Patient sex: F
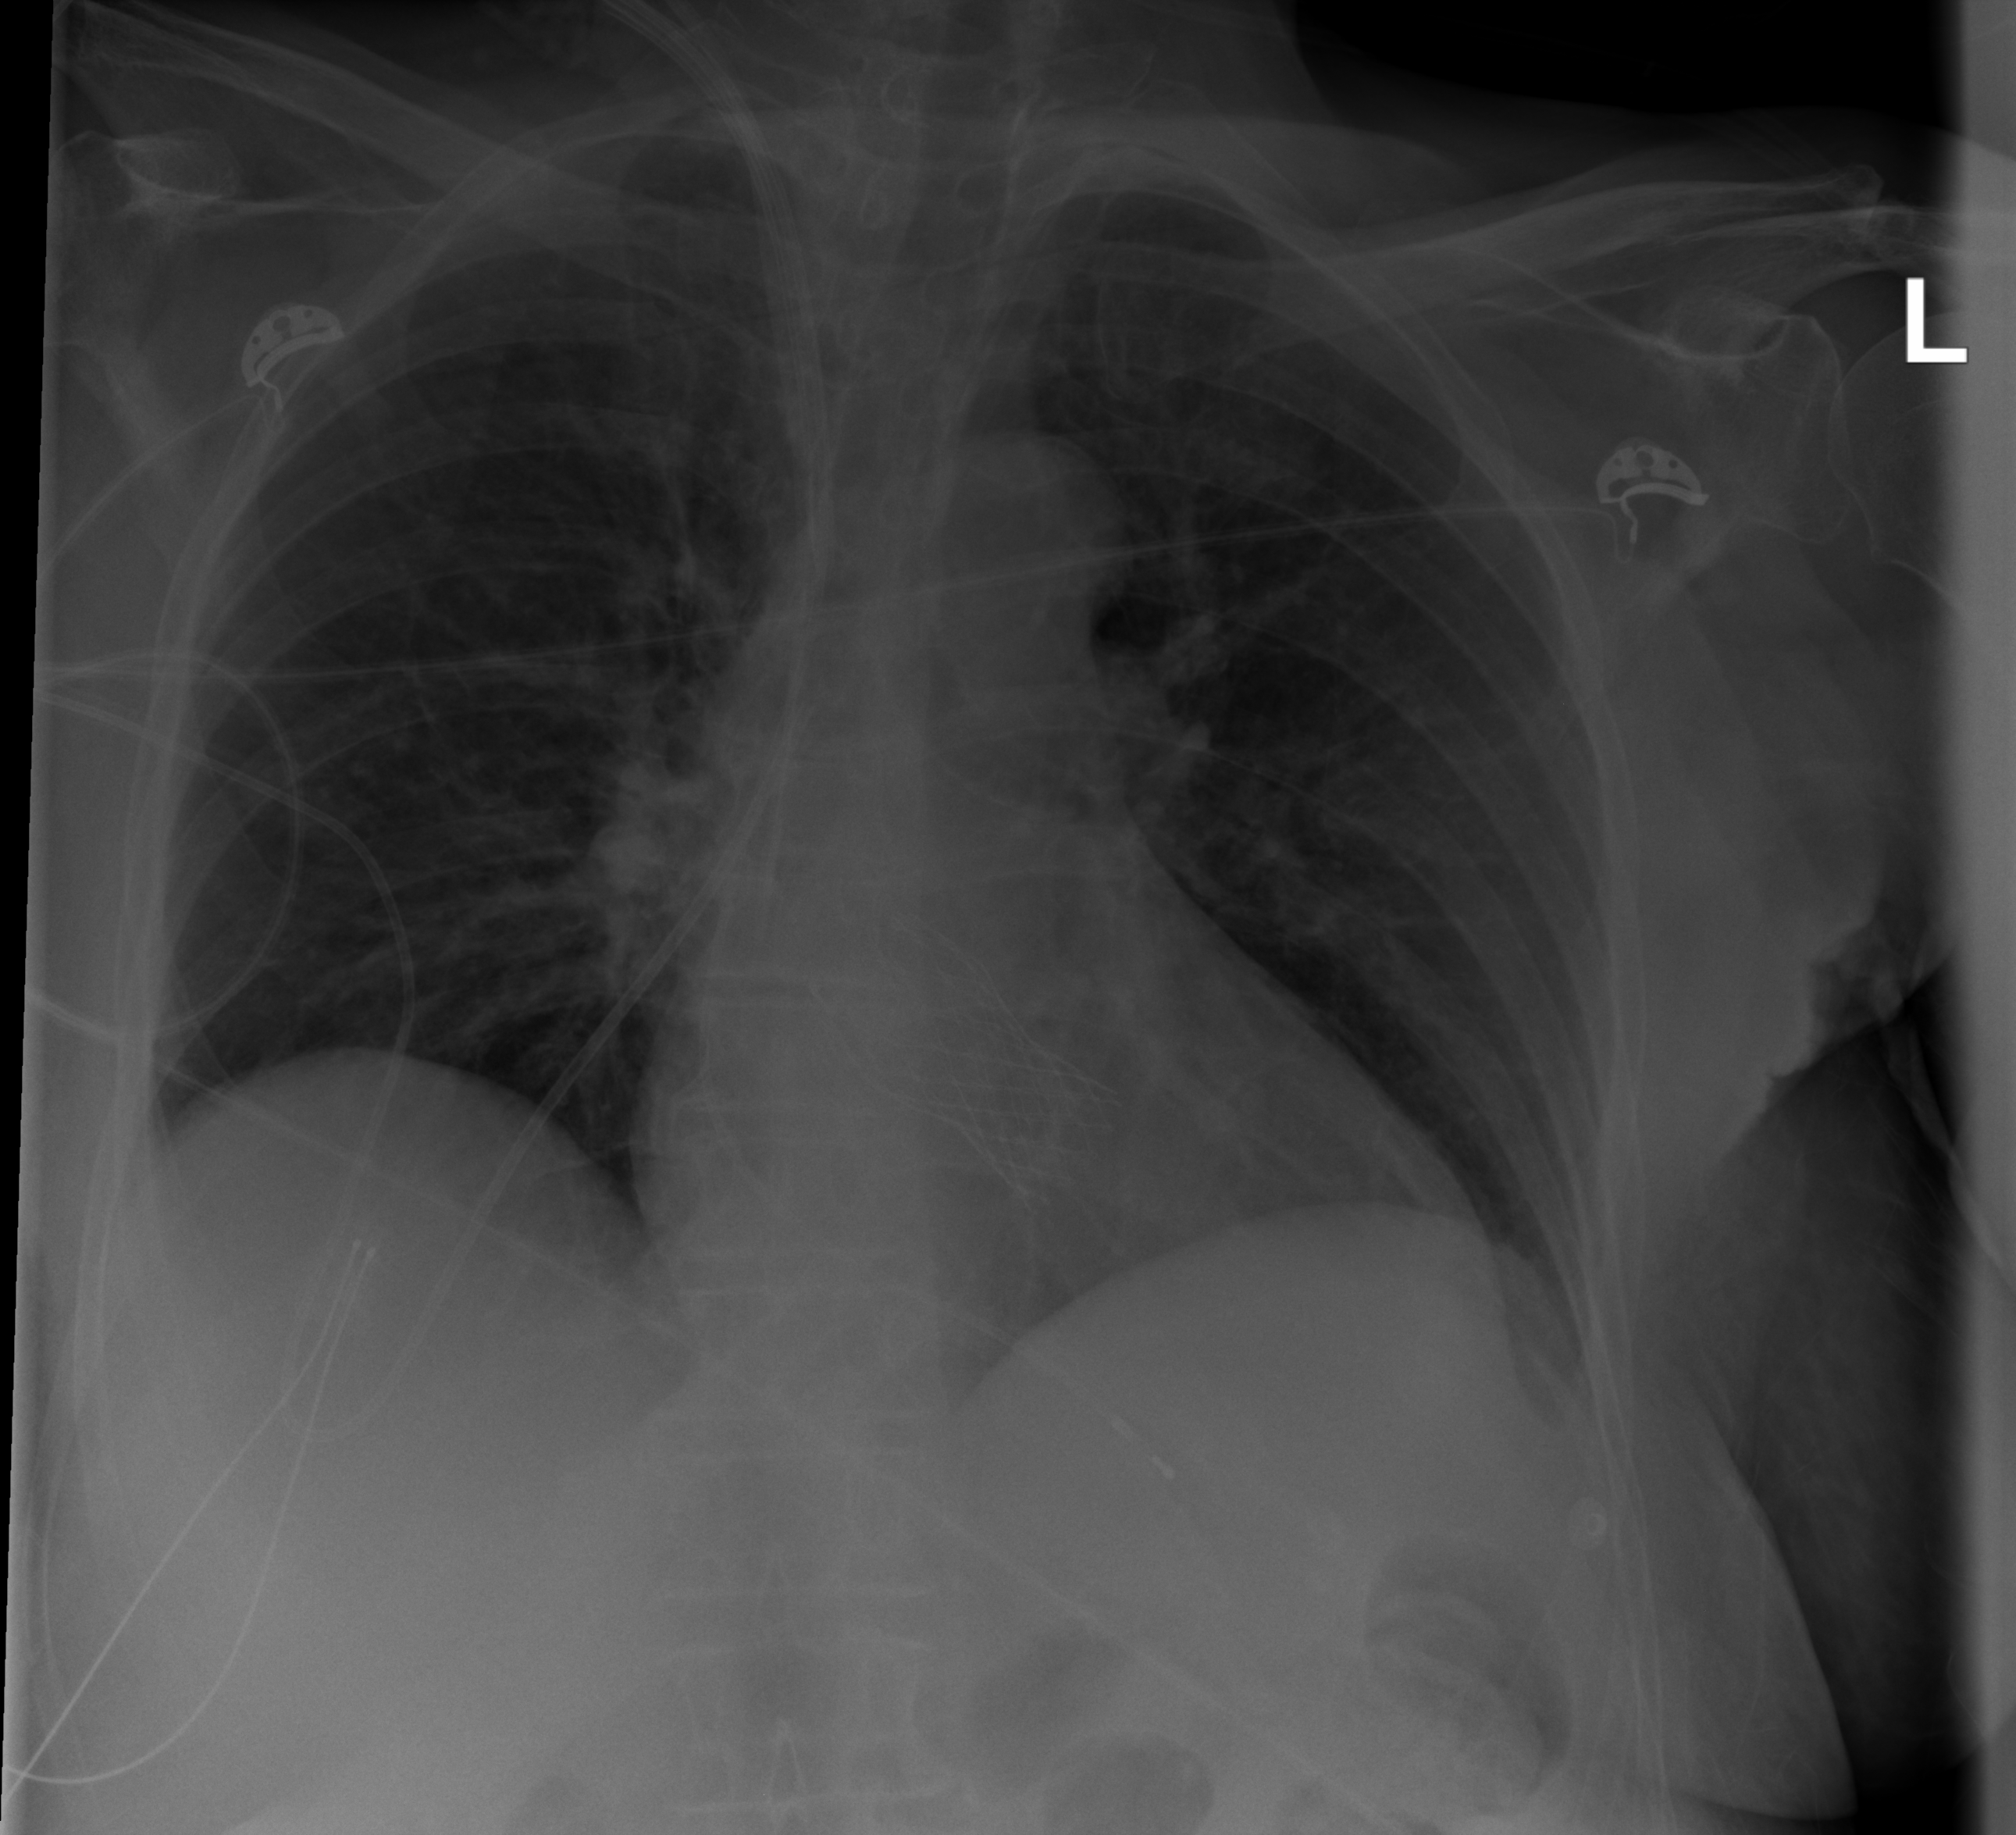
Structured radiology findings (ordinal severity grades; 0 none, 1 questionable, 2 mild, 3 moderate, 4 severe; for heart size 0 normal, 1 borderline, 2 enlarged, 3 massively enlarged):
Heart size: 1
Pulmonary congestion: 2
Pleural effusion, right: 0
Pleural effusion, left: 0
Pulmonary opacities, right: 0
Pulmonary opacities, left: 0
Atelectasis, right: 0
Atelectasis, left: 0